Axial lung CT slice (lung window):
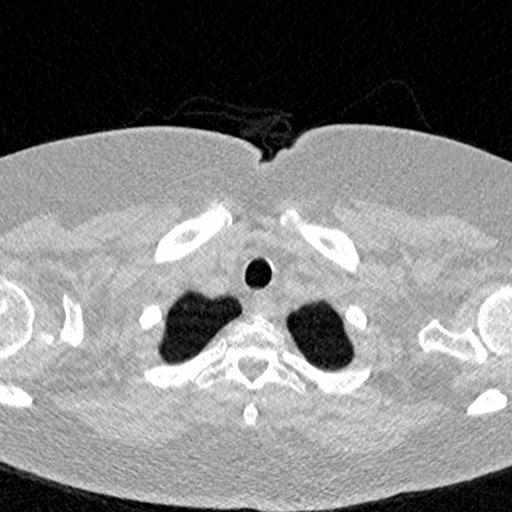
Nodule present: no